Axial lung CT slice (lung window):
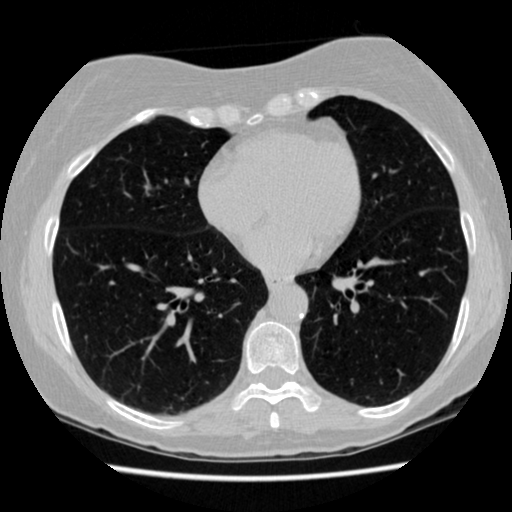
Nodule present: no